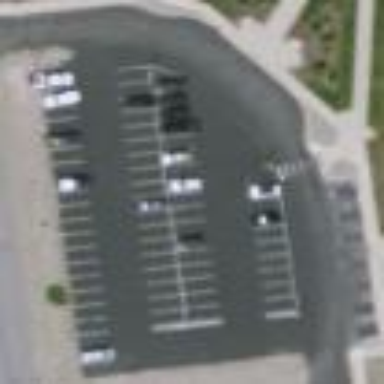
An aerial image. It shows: Parking area with surface.